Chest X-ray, AP view. Patient: 49 years old, sex M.
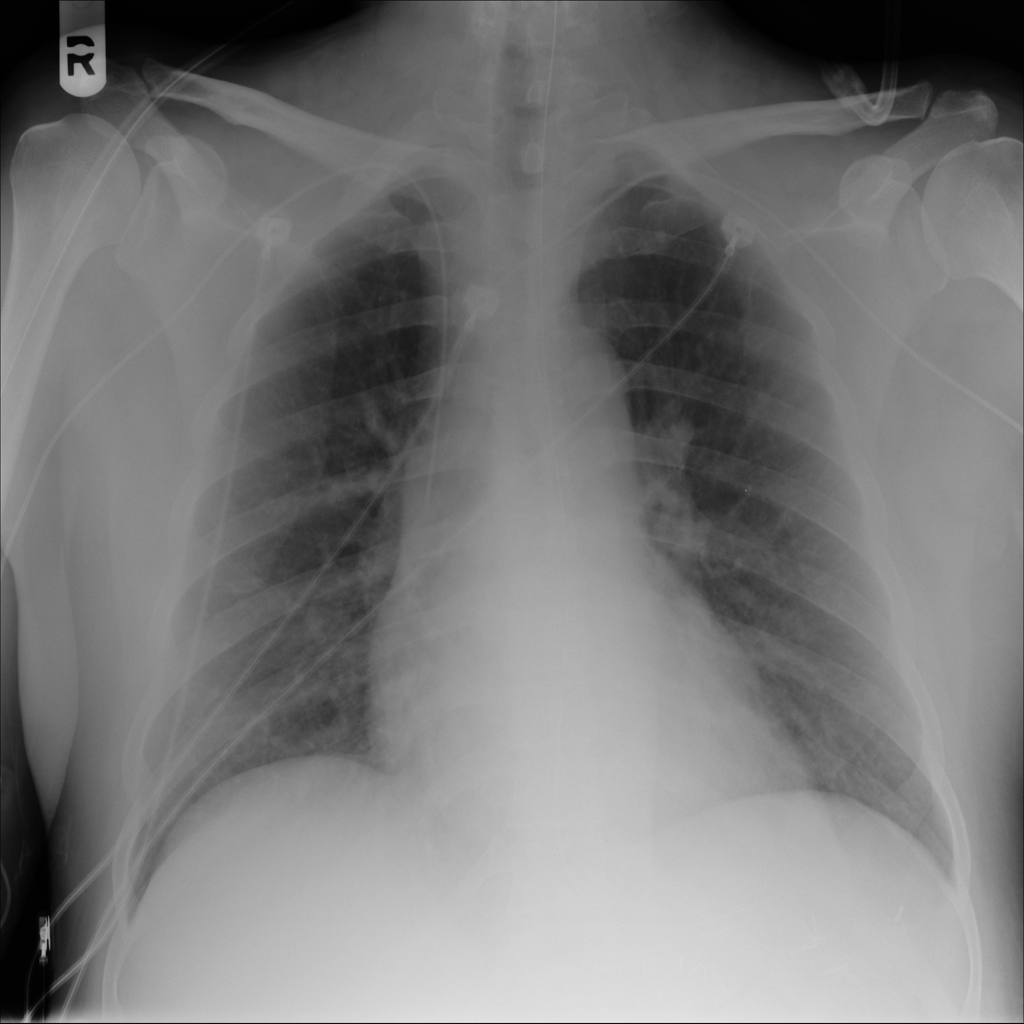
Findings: No Finding